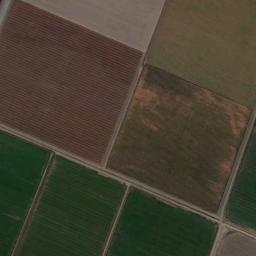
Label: rectangular_farmland